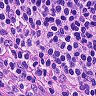
Metastatic tissue present: no